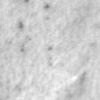
Label: no_change